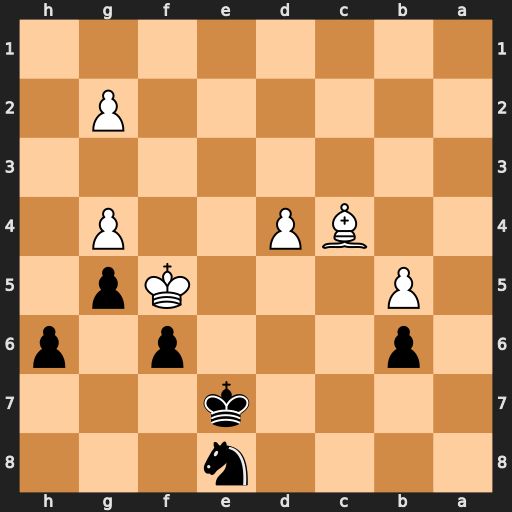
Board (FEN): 4n3/4k3/1p3p1p/1P3Kp1/2BP2P1/8/6P1/8
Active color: b
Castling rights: -
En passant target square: -
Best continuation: Nd6+ Kg6 Nxc4